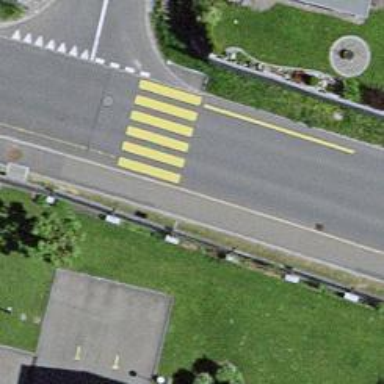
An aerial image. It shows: Marked road crossing.